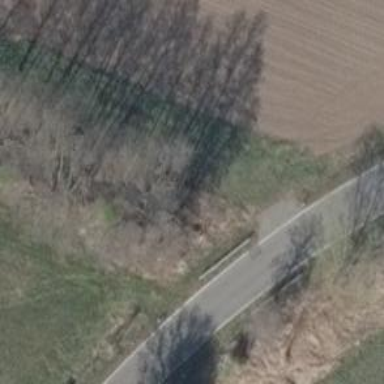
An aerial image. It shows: Row of deciduous broadleaved trees.